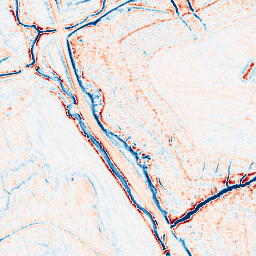
Category: edge_preserving
Decomposition family: anisotropic_diffusion
Decomposition parameters: iterations: 10
kappa: 10
gamma: 0.2
Upsampling method: sinc_blackman
Upsampling parameters: scale: 4
kernel_size: 16
Upsampling scale: 4